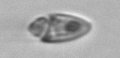
Label: Katodinium_or_Torodinium